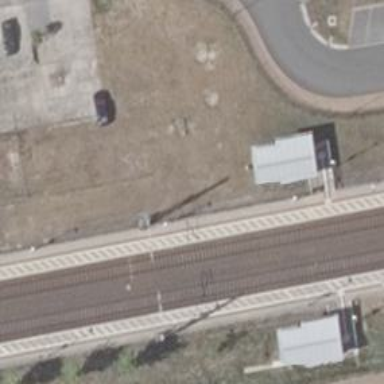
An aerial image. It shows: Railway stop with public transport stop position.